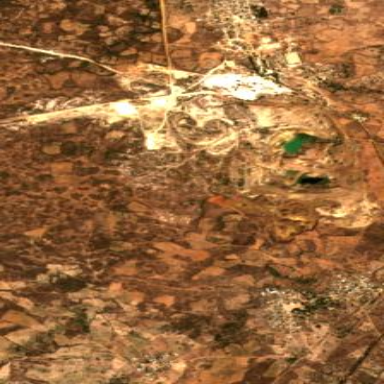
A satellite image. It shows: Quarry area.